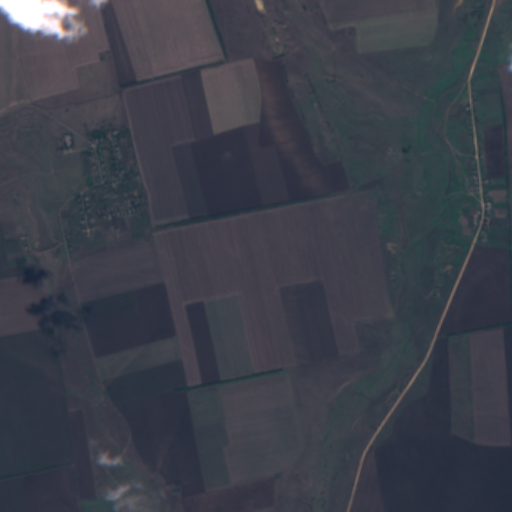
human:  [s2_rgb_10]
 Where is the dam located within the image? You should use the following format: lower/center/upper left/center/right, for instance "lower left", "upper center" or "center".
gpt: The dam is located in the upper right of the image.
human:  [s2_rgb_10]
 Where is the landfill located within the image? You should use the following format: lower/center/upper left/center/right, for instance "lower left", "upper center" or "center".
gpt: There is no landfill in the image.